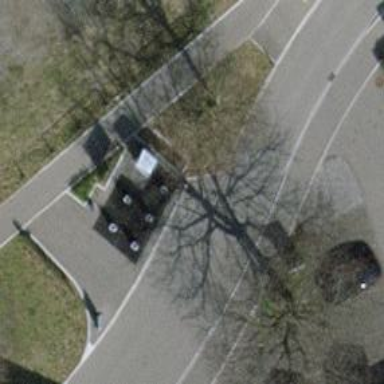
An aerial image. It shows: Recycling container for recycling.